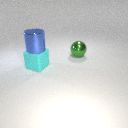
large blue metal cylinder above large cyan rubber cube